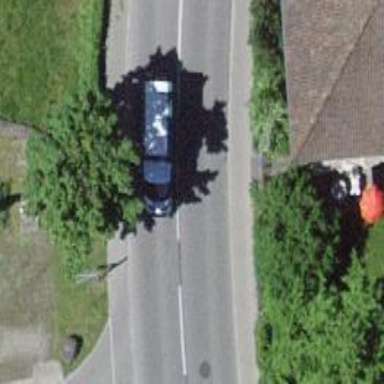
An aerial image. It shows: Secondary road with asphalt surface.